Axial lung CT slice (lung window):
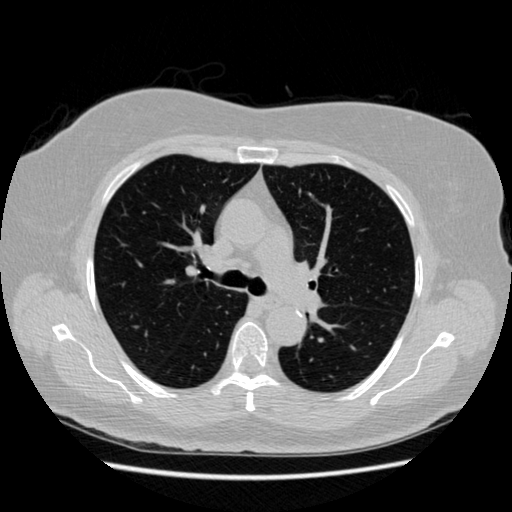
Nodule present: no